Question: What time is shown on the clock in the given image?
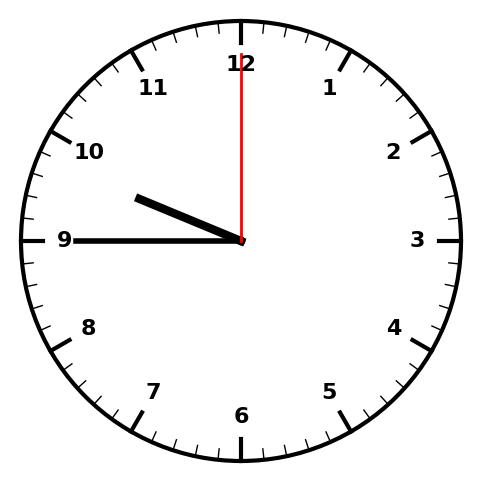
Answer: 09:45:00